Field crop: maize
Growth stage: 2
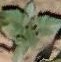
Species: datura